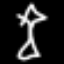
Label: hourglass